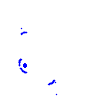
Particle: proton